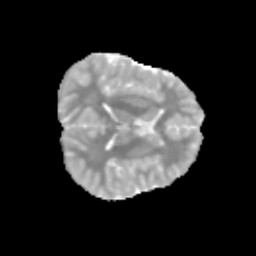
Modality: MD
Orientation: axial
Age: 12
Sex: female
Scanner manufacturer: siemens
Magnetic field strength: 3 T
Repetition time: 3.8 s
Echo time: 0.07 s